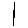
Label: line